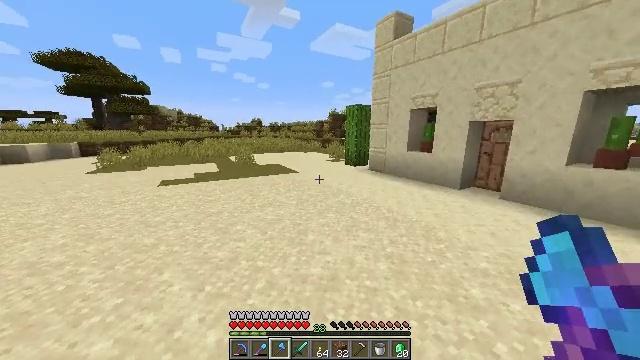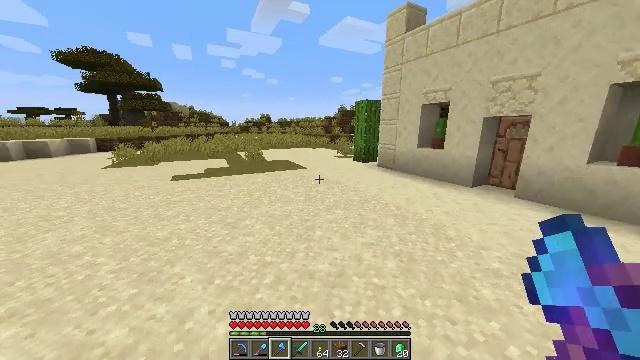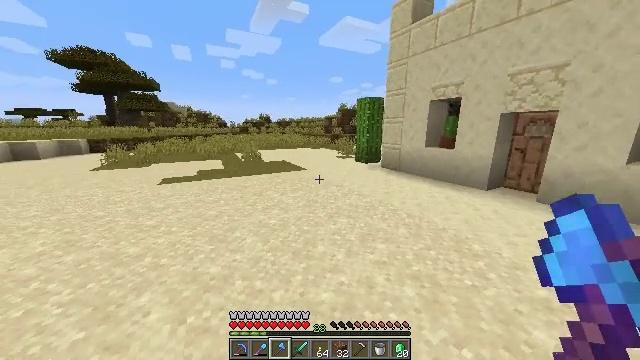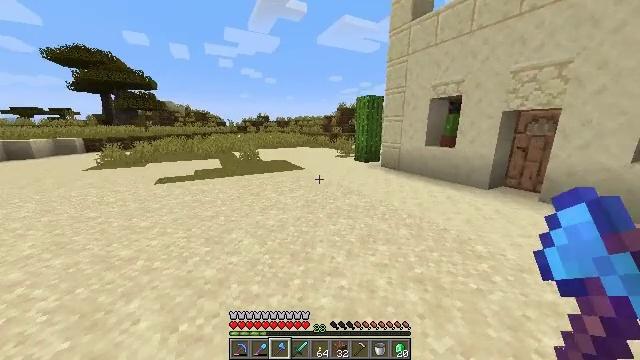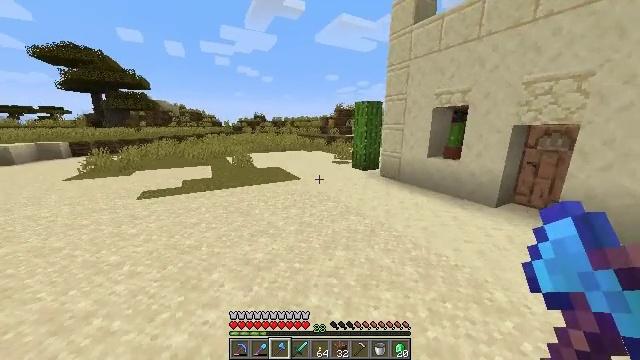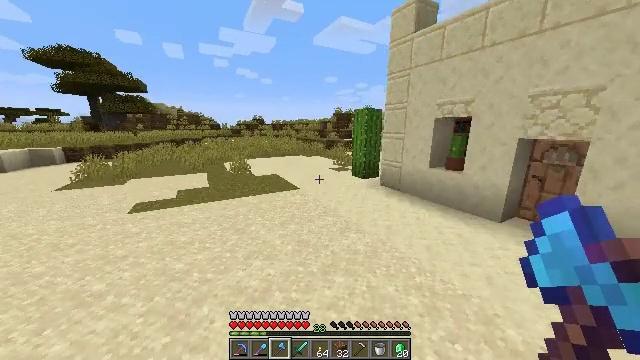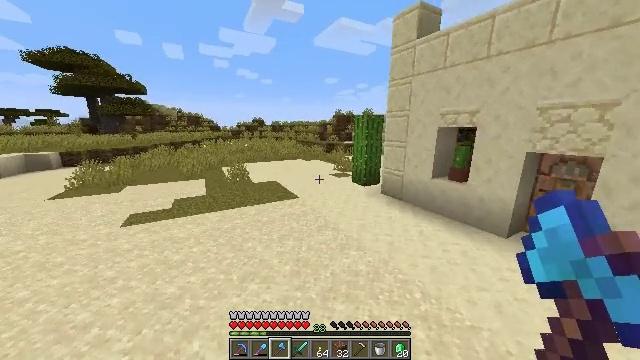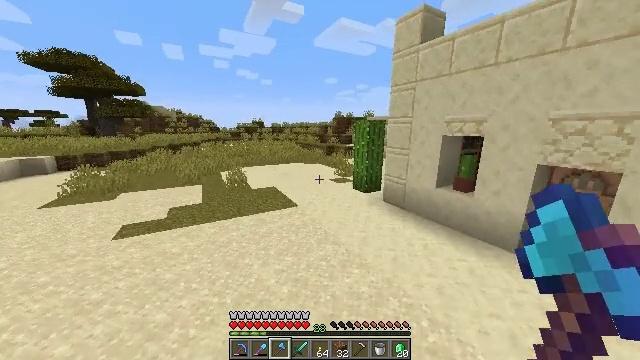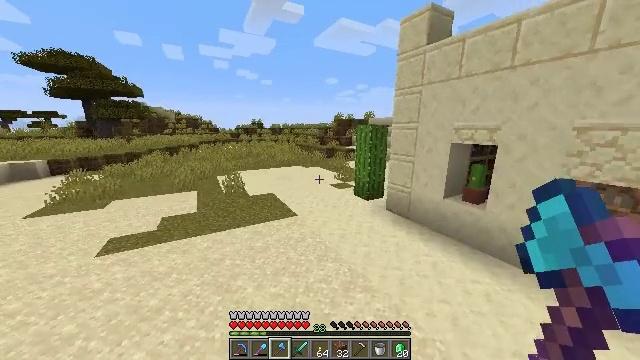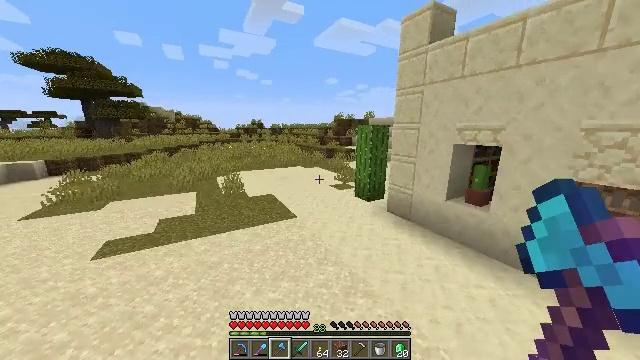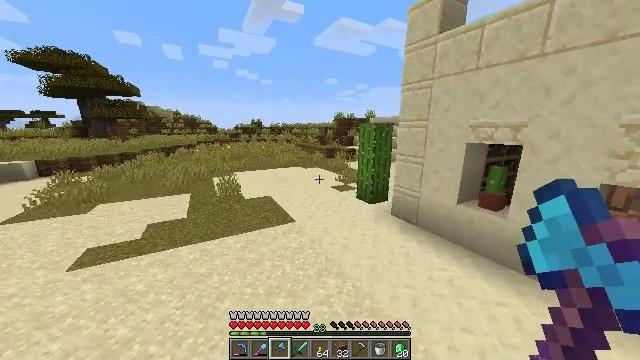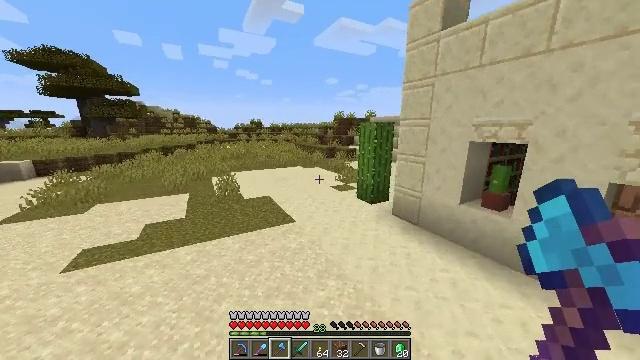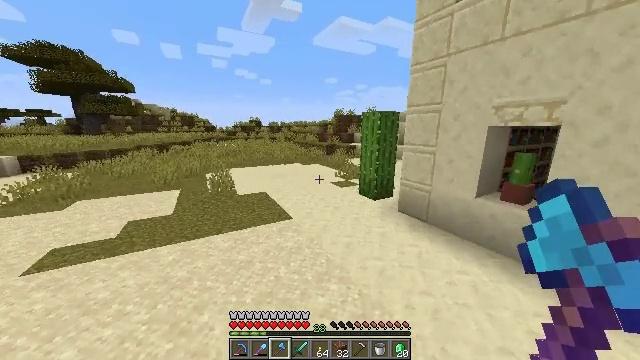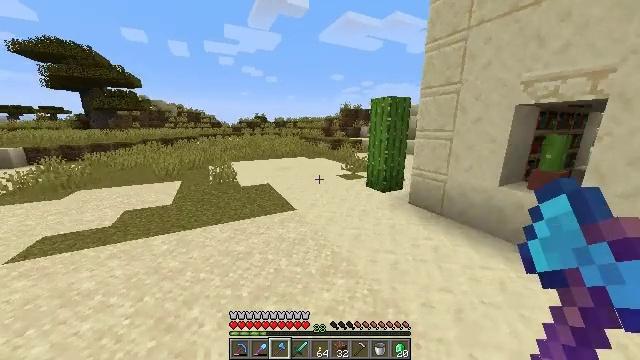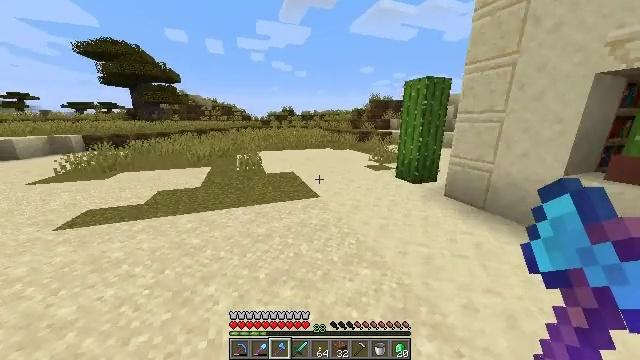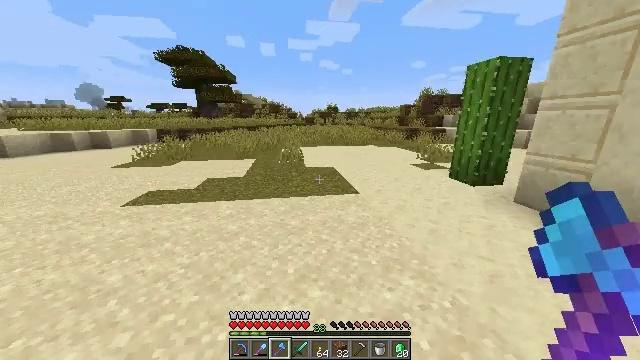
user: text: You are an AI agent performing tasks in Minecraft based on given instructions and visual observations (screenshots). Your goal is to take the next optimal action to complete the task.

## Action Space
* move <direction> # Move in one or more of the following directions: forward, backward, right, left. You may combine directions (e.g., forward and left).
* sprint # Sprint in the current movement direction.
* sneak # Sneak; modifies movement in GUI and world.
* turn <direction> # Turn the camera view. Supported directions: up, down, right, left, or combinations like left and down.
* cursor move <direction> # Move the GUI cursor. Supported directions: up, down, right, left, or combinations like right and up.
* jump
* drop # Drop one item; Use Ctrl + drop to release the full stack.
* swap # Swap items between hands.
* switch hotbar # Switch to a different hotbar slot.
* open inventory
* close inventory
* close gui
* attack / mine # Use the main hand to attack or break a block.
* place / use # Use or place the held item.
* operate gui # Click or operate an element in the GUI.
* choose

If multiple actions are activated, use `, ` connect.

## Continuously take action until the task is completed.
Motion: motion action
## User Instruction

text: Drop a glass block.
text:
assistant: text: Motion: move forward, sprint, turn left and down
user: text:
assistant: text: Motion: move forward, sprint
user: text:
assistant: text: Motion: move forward, sprint
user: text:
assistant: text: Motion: move forward, sprint, jump
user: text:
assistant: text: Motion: move forward, sprint, jump
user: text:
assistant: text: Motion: move forward, sprint, jump
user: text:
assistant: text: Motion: move forward, sprint, jump
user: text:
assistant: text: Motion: move forward, sprint, jump
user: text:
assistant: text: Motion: move forward, sprint, jump
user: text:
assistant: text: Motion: move forward, sprint, jump
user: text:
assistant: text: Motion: move forward, sprint, jump
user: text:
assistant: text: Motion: move forward, sprint, jump
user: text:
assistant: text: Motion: move forward, sprint, turn left, jump
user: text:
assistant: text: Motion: move forward, sprint, turn left and down, jump
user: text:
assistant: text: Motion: move forward, sprint, turn left
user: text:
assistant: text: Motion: move forward, sprint, turn left
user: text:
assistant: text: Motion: move forward, sprint, turn left
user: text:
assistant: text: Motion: move forward, sprint, turn left
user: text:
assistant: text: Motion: move forward, sprint, turn left
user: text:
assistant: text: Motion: move forward, sprint, turn left
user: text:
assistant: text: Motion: move forward, sprint
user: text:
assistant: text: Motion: move forward, sprint
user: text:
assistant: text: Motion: no_op
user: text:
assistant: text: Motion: open inventory
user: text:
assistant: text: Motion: open inventory
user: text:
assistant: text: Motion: cursor move left, open inventory
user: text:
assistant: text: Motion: open inventory
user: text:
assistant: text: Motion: no_op
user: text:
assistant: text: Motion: cursor move right and down
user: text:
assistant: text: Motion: cursor move right and down